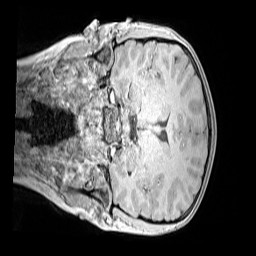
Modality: MP2RAGE
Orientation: coronal
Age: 12
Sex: female
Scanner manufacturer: siemens
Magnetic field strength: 3 T
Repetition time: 4 s
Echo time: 0.00299 s